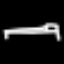
Label: bed